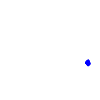
Particle: electron